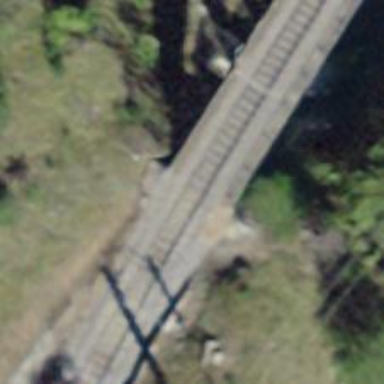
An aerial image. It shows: Narrow gauge railway with electrified contact lines.